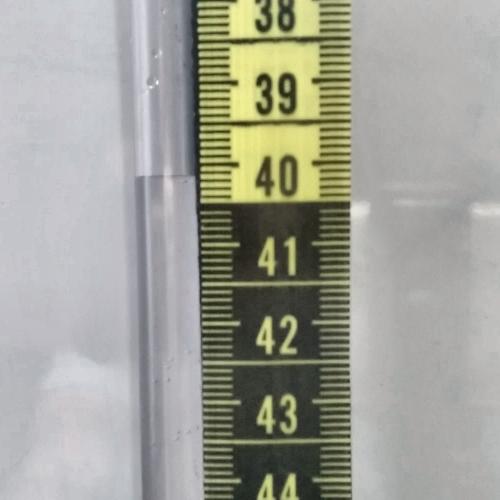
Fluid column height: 40.1 cm